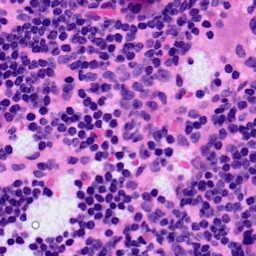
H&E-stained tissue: LymphNode